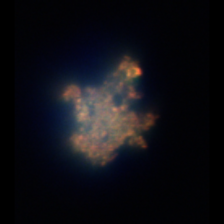
Taxon: Unknown_detritus
Group: Unknown